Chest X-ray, PA view. Patient: 38 years old, sex F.
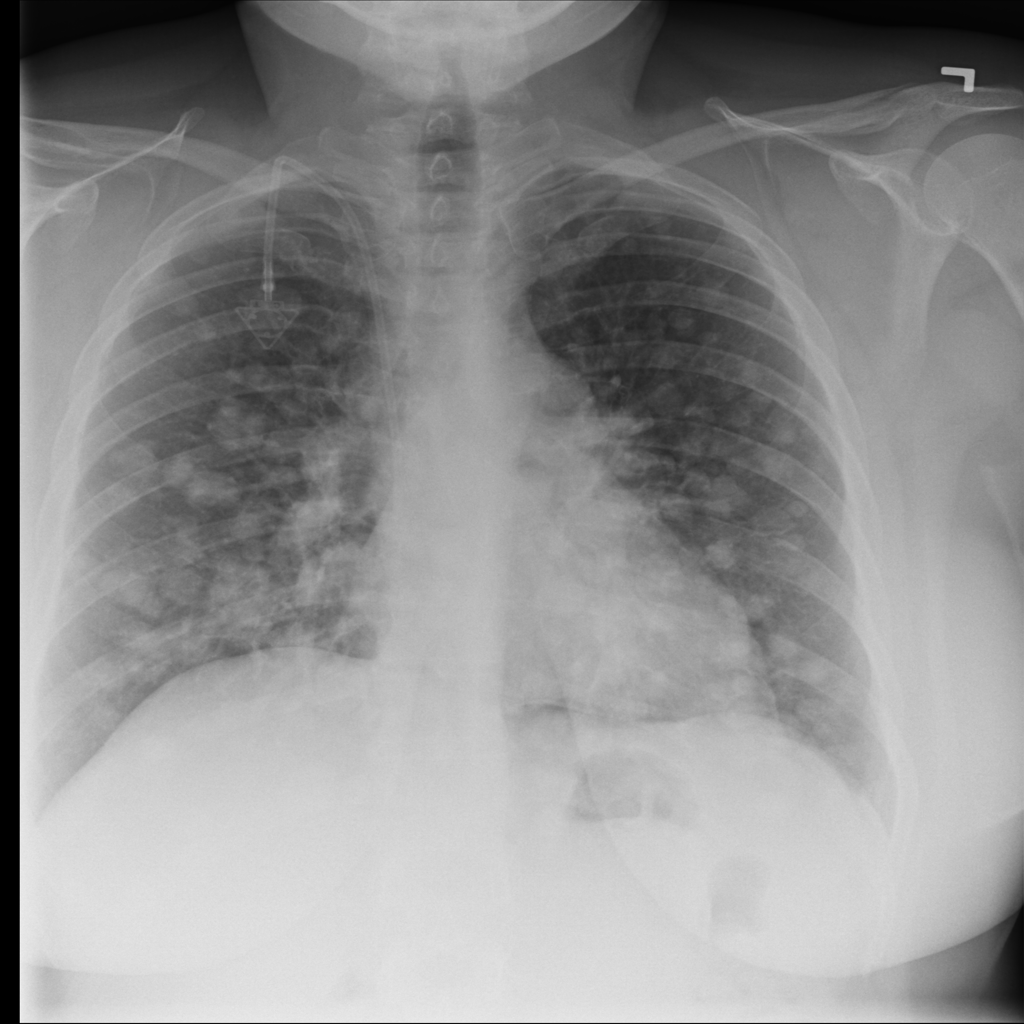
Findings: Nodule